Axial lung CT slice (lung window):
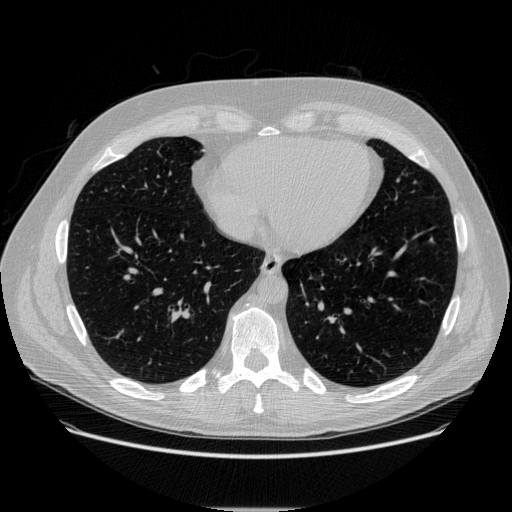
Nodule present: no